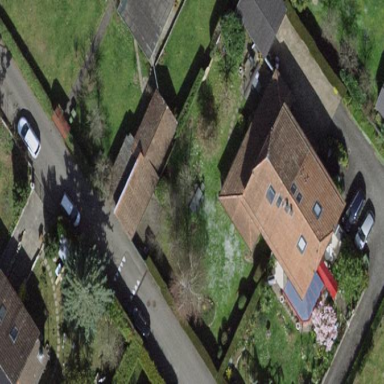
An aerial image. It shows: Garden surrounded by fence.